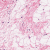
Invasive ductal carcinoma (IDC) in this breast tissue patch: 0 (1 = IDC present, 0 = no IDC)